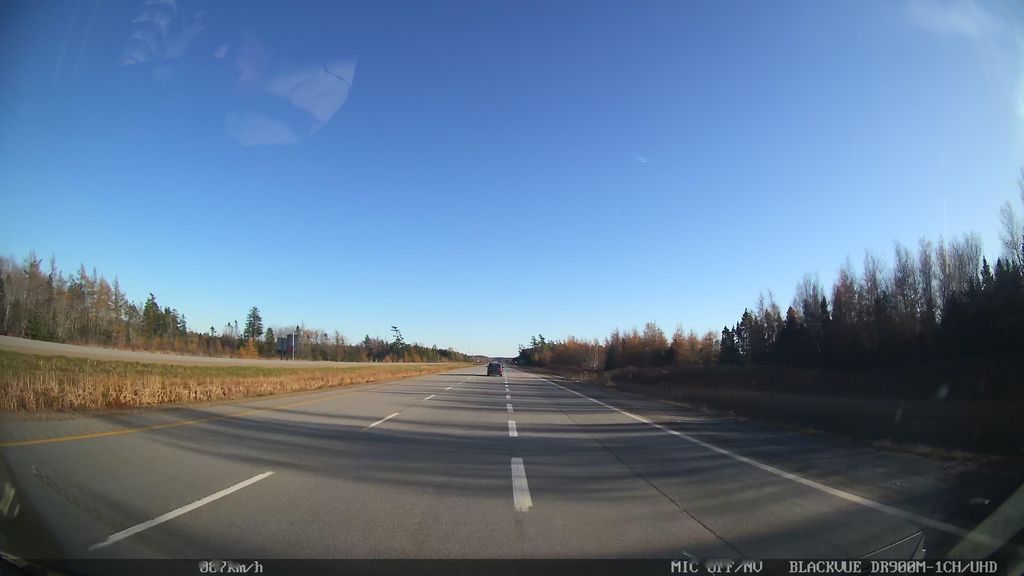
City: halifax